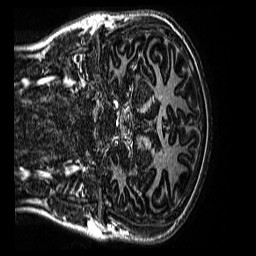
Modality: MP2RAGE
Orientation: coronal
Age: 13
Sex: male
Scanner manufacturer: siemens
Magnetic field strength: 3 T
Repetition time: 4 s
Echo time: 0.00299 s